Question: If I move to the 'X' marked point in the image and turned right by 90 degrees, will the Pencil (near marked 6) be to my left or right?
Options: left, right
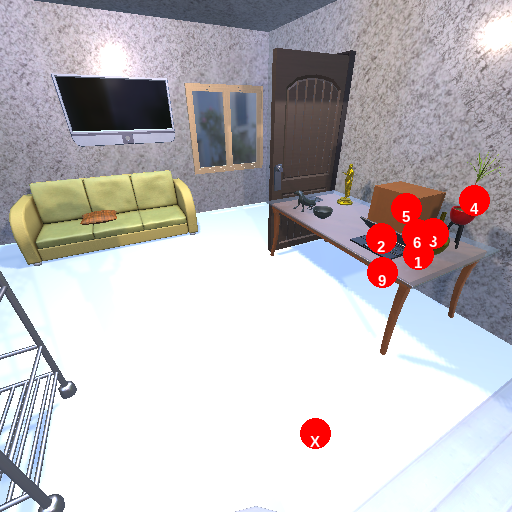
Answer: left